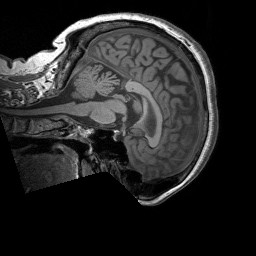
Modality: T1w
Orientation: sagittal
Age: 67
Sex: female
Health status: healthy
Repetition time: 1.9 s
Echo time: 0.00252 s